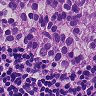
Metastatic tissue present: yes